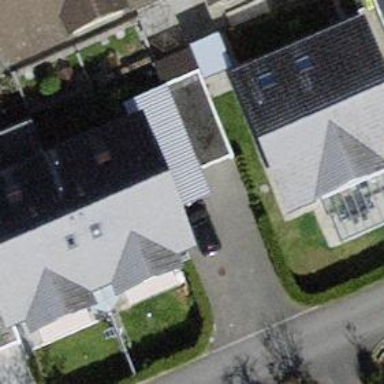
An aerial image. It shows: Building with tile roof.